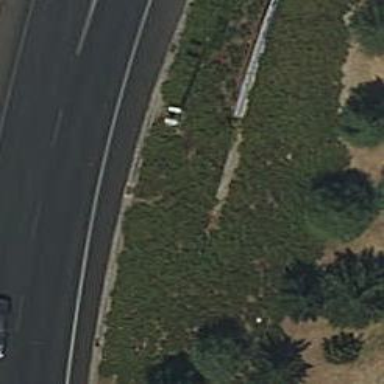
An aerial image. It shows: Guard rail.